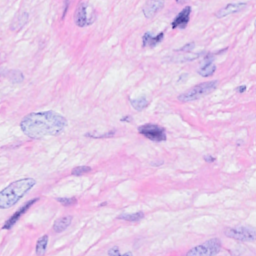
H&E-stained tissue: Breast